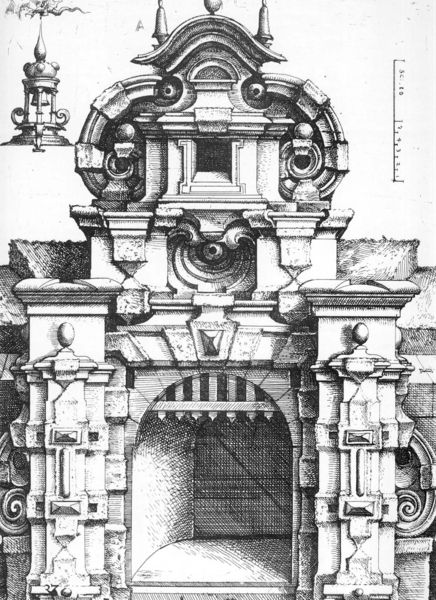
Titel: Architectura (Nürnberg 1598)
Künstler: Wendel Dietterlin
Schlagwörter: fenster, skizze, säulen, zeichnung, spitze, stein, gatter, gitter, kirche, spitzen, turm, formen, rundbogen, tor, eingang, burg, mauerwerk, entwurf, portal, gemetrisch, falltor, gekröse, gitter tor, formenreich